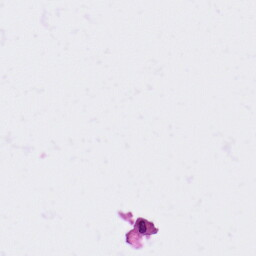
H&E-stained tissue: Lung